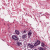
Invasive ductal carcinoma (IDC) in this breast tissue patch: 0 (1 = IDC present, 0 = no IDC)